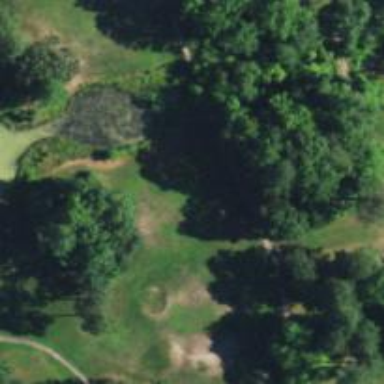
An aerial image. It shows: Golf cartpath that is also road path.